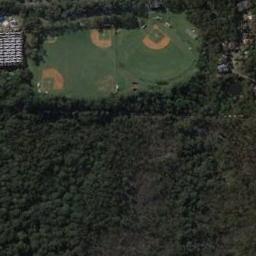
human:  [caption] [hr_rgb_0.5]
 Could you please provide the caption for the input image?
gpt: There are three baseball diamonds in the middle of grass surrounded by many trees .

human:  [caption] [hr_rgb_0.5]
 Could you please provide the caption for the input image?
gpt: The picture shows three baseball fields and a row of black houses .

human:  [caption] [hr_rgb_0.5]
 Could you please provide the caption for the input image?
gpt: There are three baseball diamonds in the grass surrounded by the houses and forests .

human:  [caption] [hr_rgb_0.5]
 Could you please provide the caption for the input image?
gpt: Three baseball diamonds surrounded by some trees and some houses beside .

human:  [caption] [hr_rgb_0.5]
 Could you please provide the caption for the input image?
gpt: Three baseball diamonds are in the forest .